Field crop: maize
Growth stage: 1
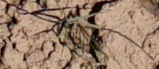
Species: lolium